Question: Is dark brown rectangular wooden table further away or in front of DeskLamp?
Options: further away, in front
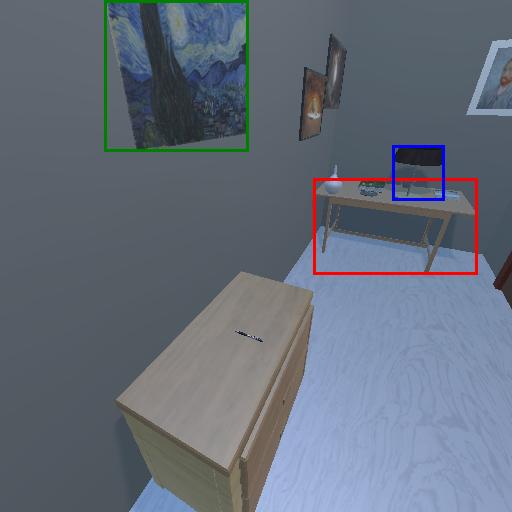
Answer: further away